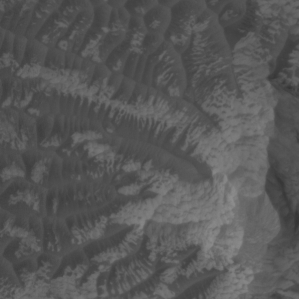
Label: non_frost